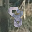
Label: 8